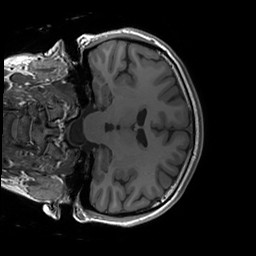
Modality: T1w
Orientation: coronal
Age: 18
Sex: female